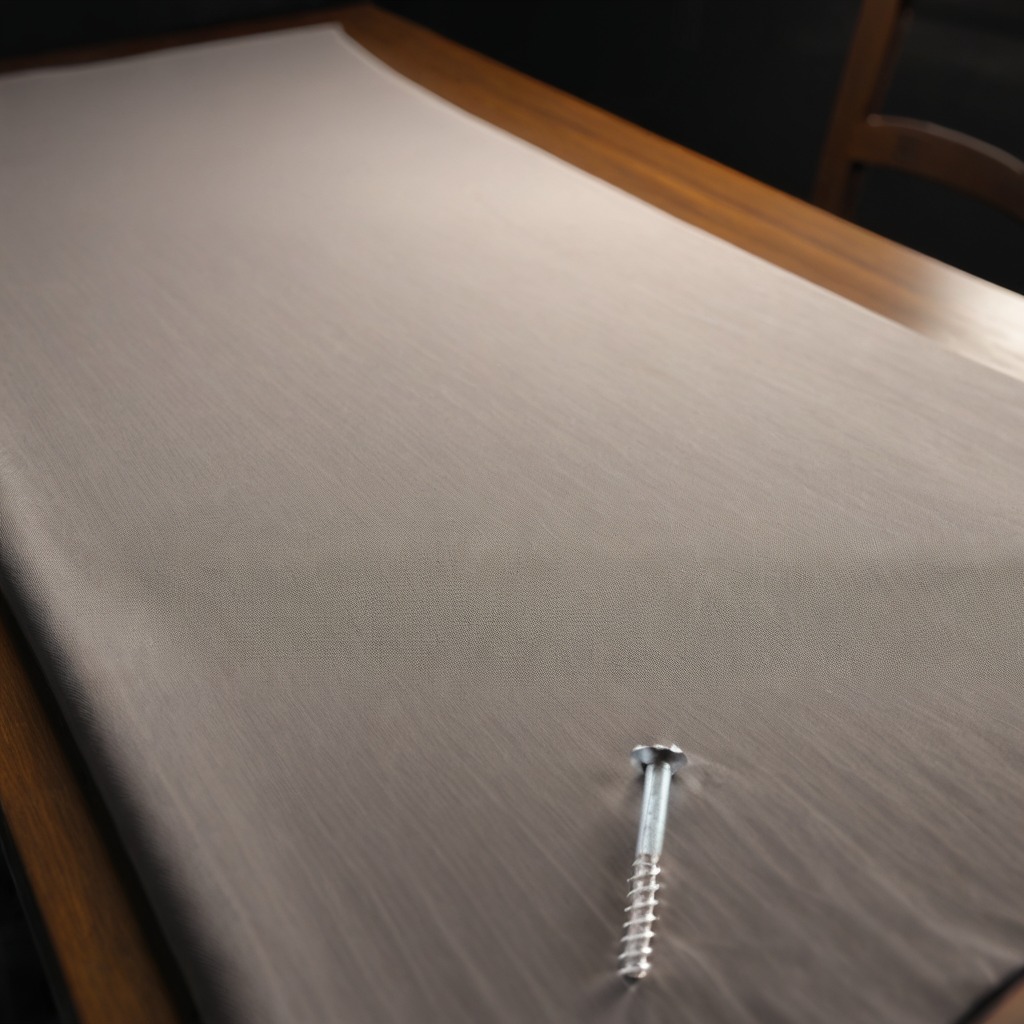
A metal screw is lying on a wooden table.